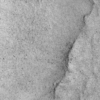
Label: not_dusty